Aerial crown-view tile of a tropical tree (Barro Colorado Island, Panama), acquired 20241112:
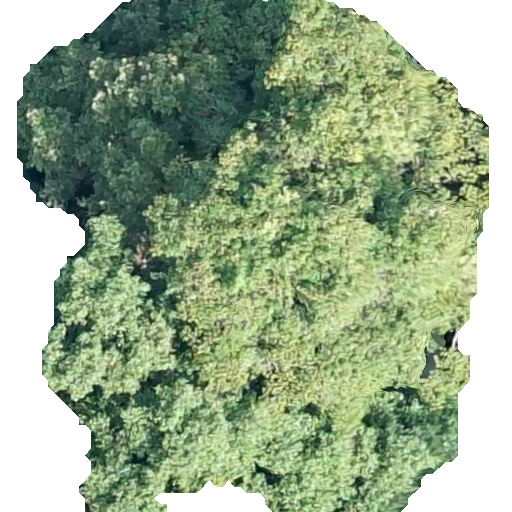
Species: Sterculia apetala
GBIF accepted scientific name: Sterculia apetala
Crown area: 319.292 m²